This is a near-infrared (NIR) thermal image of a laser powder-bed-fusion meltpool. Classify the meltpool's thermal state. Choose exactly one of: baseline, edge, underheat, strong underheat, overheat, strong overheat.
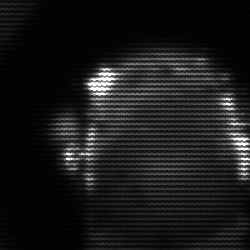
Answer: baseline